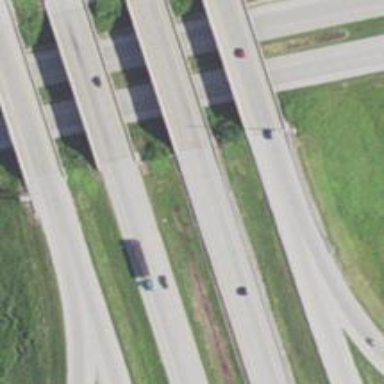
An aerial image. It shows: Motorway bridge with asphalt surface.